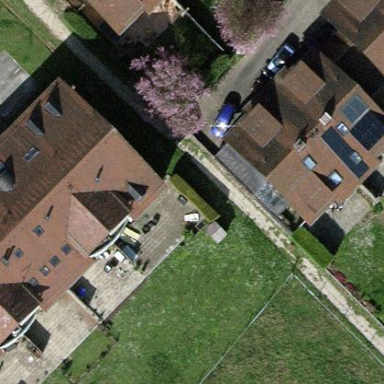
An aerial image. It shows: Detached building.